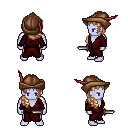
a pixel art fantasy rpg character, male body template, dark elf, purple skin, red robe, white pants, light blonde right-swept hairstyle, leather cap, dagger, four views (front, back, left, right), 2x2 character sprite sheet, small pixel art, hard edges, no anti-aliasing